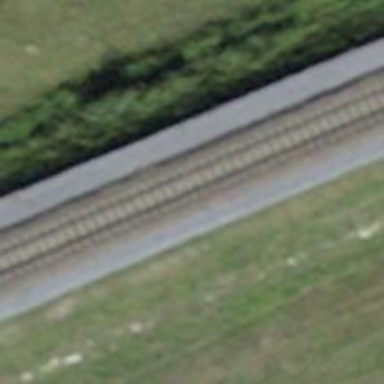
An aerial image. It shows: Narrow-gauge railway with electrified contact line.